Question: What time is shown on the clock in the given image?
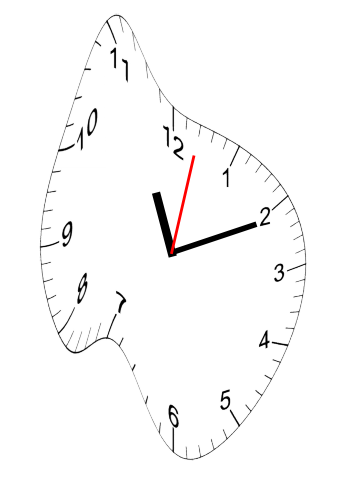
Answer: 11:11:02